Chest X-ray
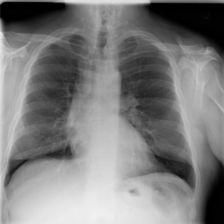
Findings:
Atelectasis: negative
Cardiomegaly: negative
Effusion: negative
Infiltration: positive
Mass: negative
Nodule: negative
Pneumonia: negative
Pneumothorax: negative
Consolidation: negative
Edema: negative
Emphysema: negative
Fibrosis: negative
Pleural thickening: negative
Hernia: negative